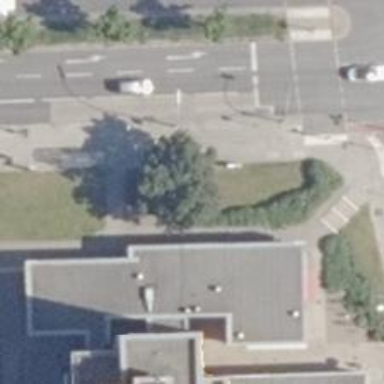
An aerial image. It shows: Sidewalk along the footway.